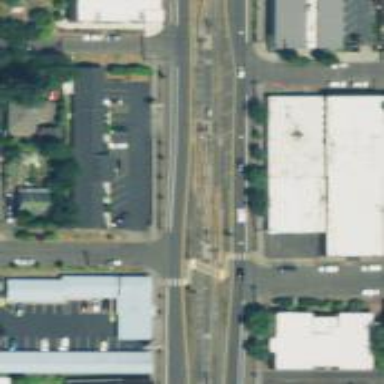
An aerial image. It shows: Light rail electrified with contact line.